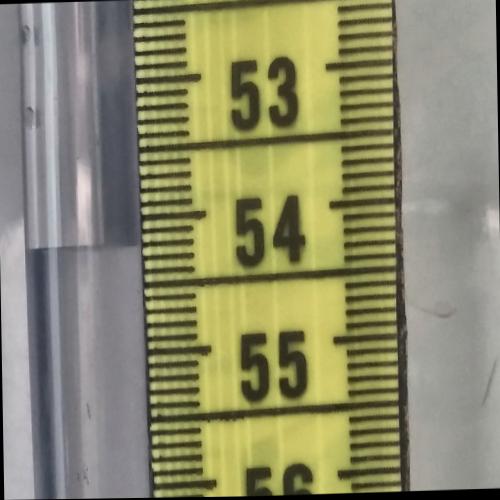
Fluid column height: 54.2 cm